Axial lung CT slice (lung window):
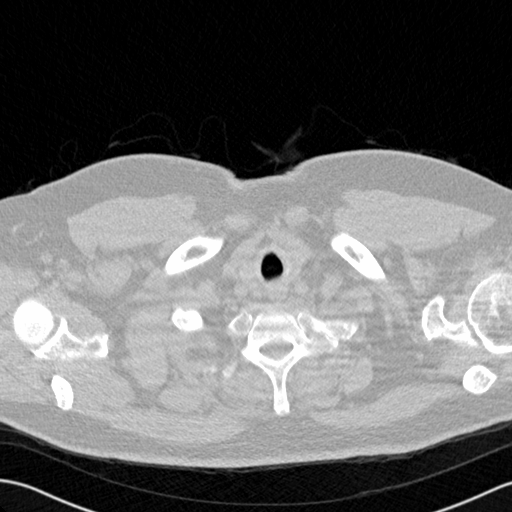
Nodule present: no